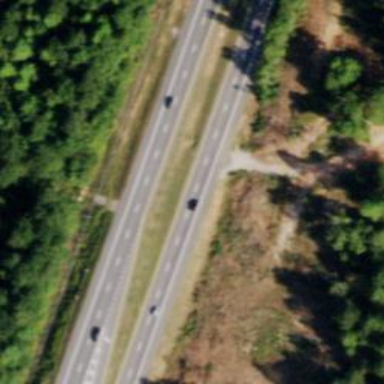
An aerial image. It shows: Asphalt road classified as primary highway with expressway characteristics.